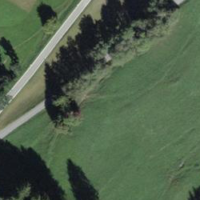
EUNIS habitat code: 24
Species observed at this site:
Prunus padus